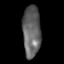
Tissue: skin
Cell type: Epithelial cells
Senescence score: 0.6836
Nuclear area (px): 910
Mean DAPI intensity: 98.526